A bearing vibration time series has been folded into this square grayscale image, one row per segment of consecutive samples. Classify the bearing condition as one of: normal, inner_race, outer_race, ball.
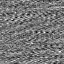
Answer: normal